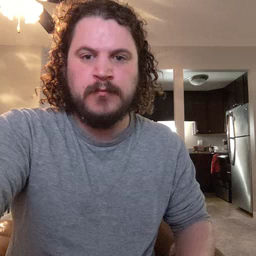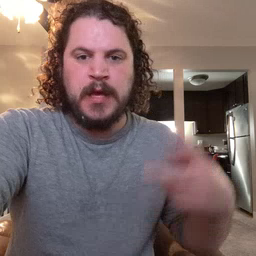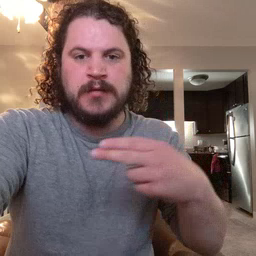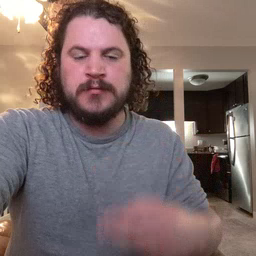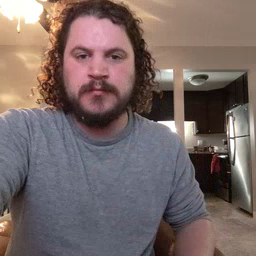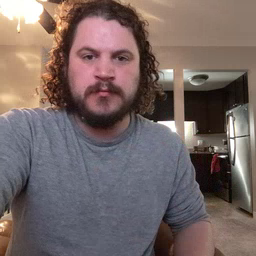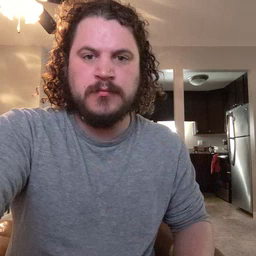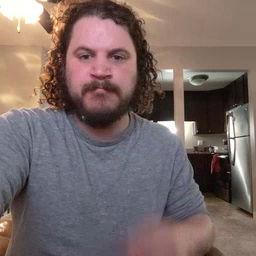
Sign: cut